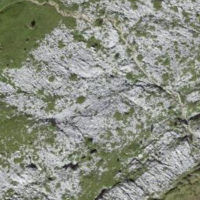
EUNIS habitat code: 48
Species observed at this site:
Podisma pedestris